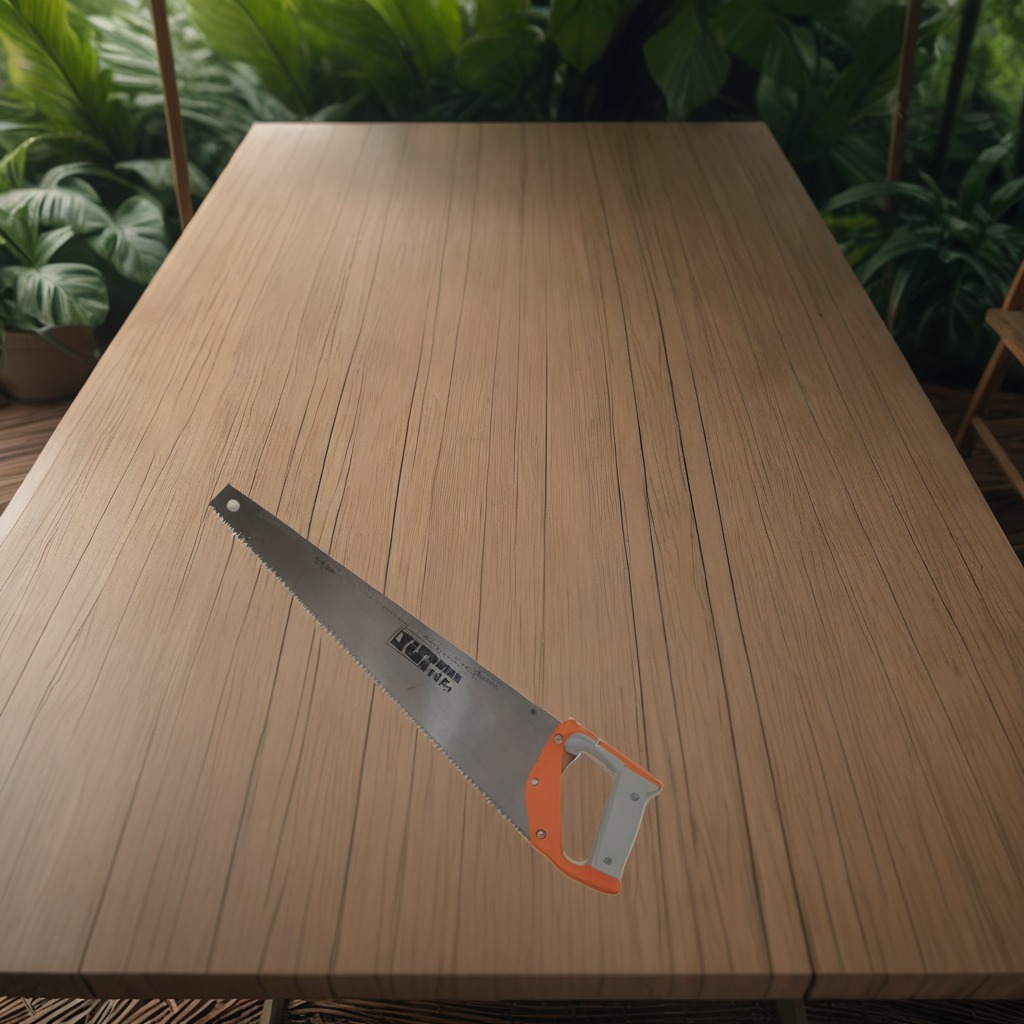
A metal saw is lying on a wooden table inside a jungle field workshop tent.